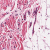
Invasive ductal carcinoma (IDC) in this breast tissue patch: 0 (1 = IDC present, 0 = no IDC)